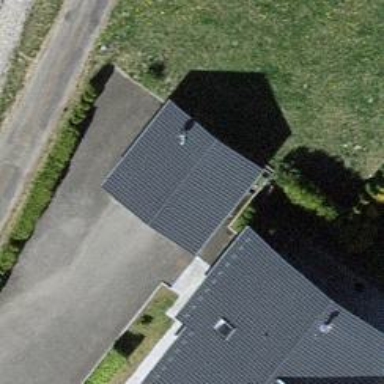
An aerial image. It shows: Garage.